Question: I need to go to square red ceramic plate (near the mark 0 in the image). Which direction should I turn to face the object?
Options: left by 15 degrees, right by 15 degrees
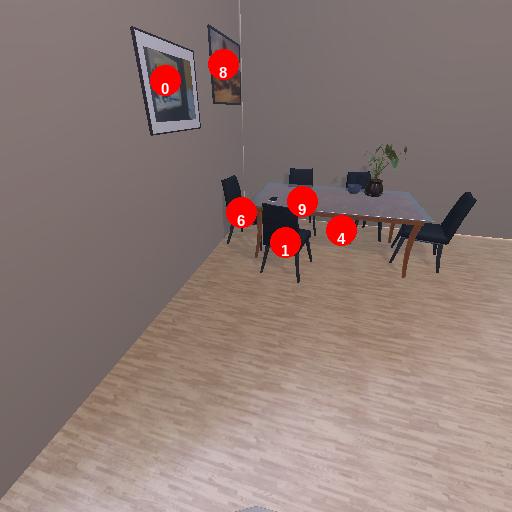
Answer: left by 15 degrees